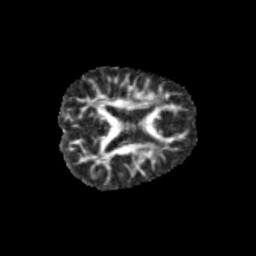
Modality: FA
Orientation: axial
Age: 11
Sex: male
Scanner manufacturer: siemens
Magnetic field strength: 3 T
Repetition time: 3.8 s
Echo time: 0.07 s